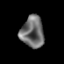
Tissue: prostate
Cell type: T cells
Senescence score: 0.7348
Nuclear area (px): 711
Mean DAPI intensity: 109.699